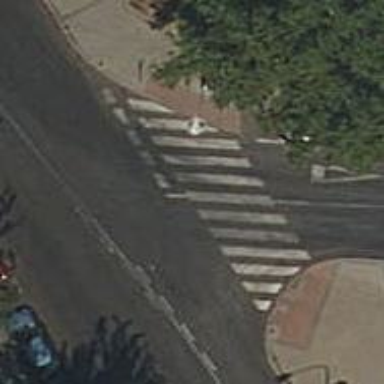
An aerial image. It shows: Road with traffic signals.